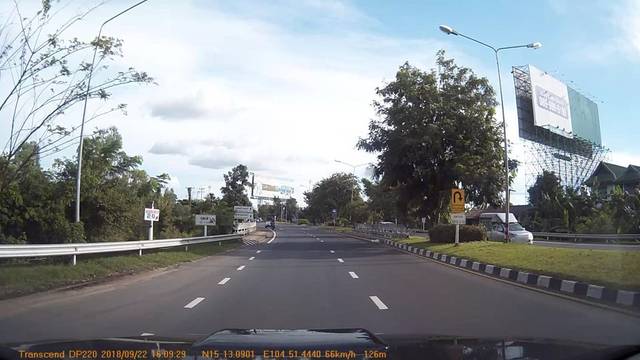
Region: Thailand
Coordinates: 15.218, 104.857